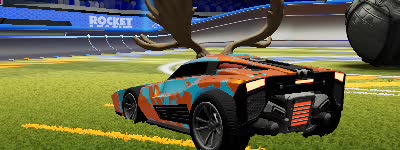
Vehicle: breakout